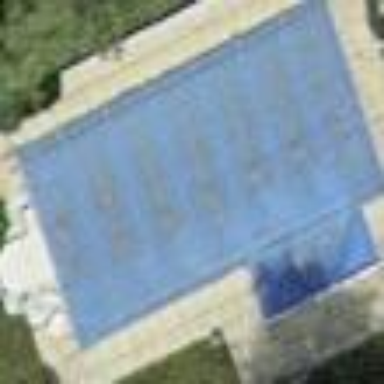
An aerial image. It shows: Swimming pool located in leisure land.